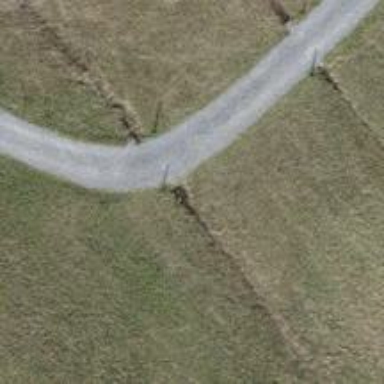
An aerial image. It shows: Path with excellent visibility for trail.